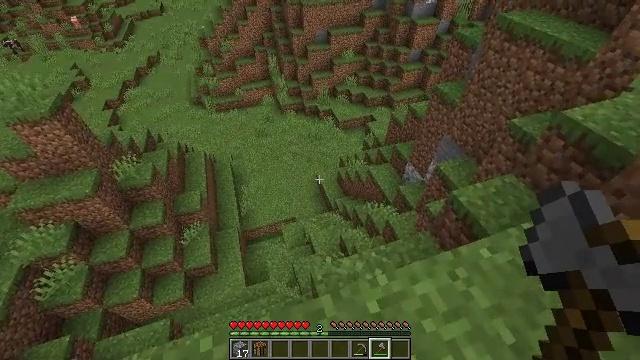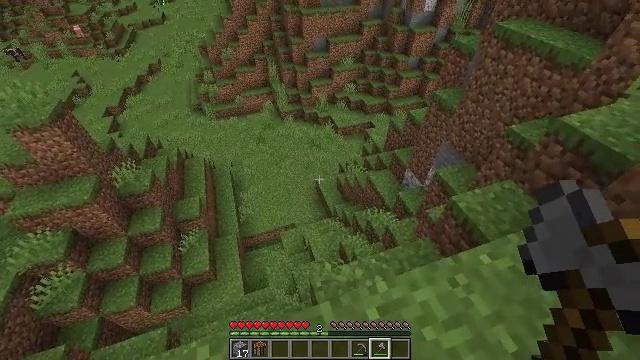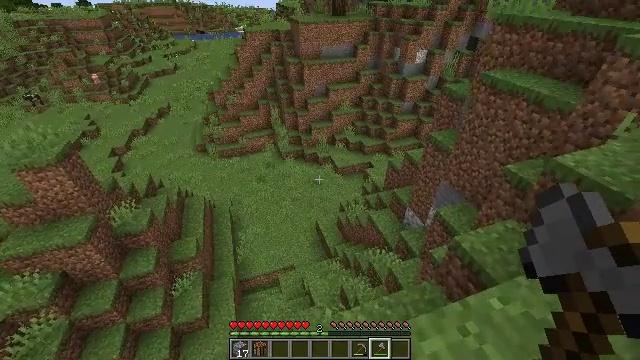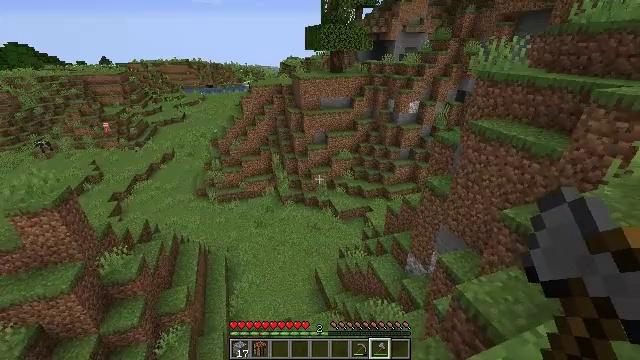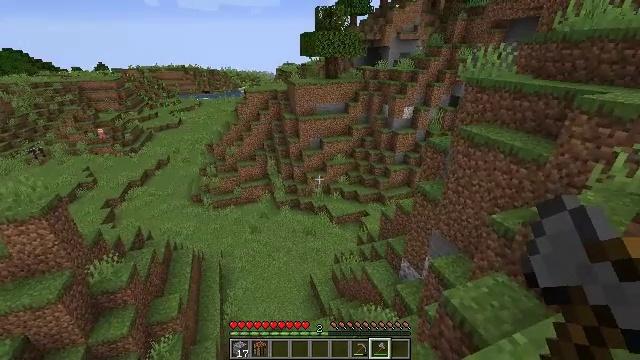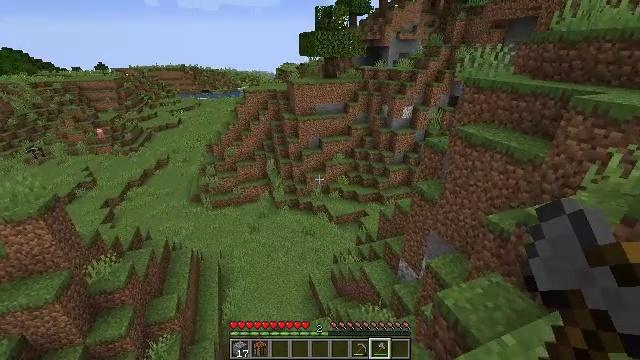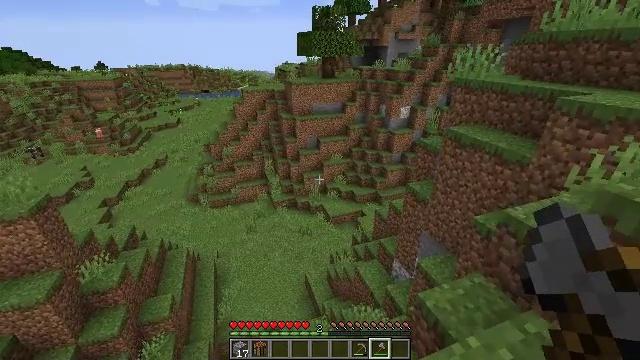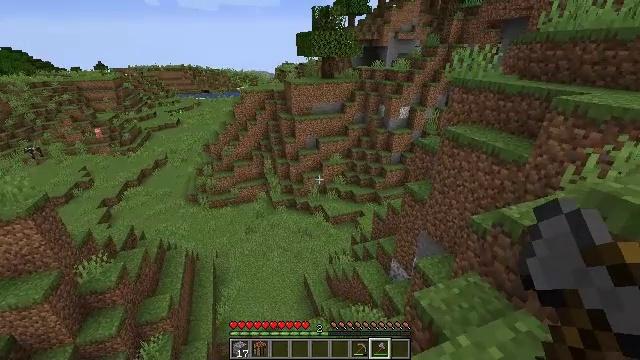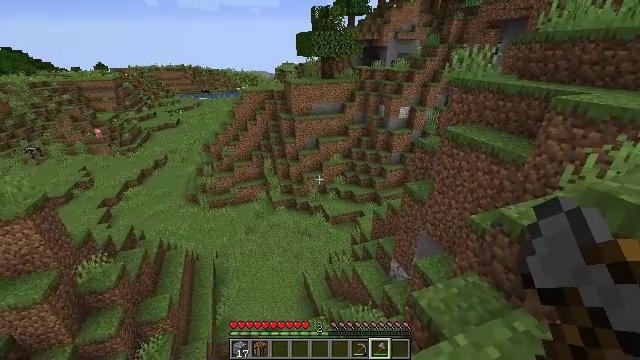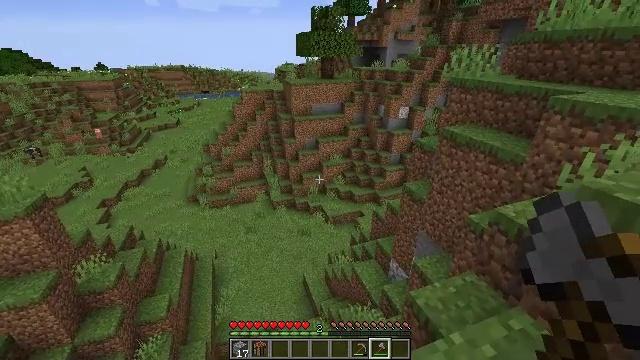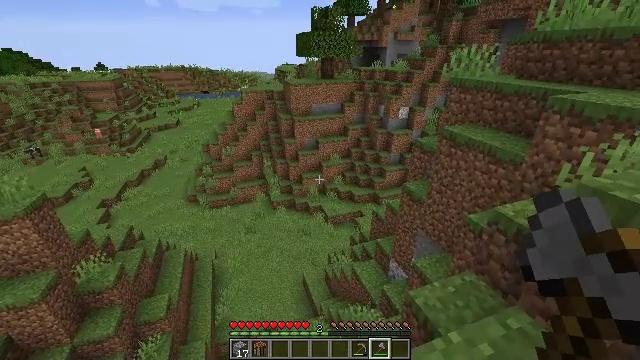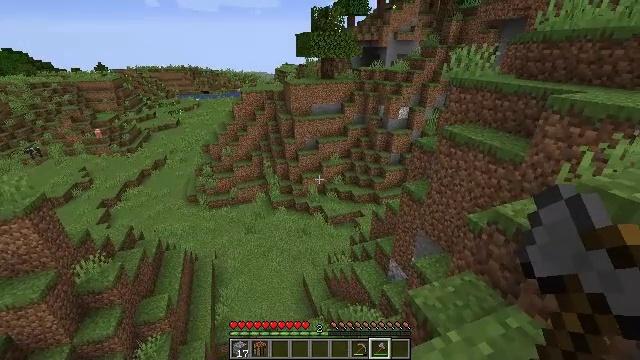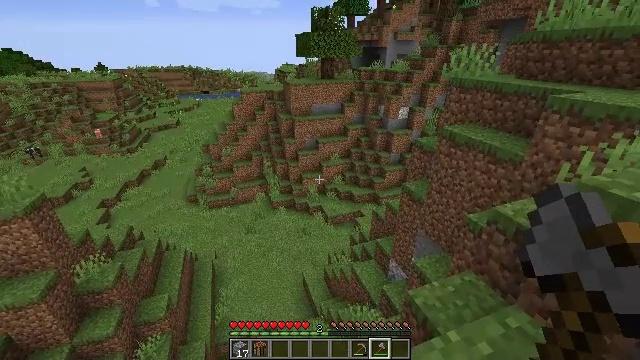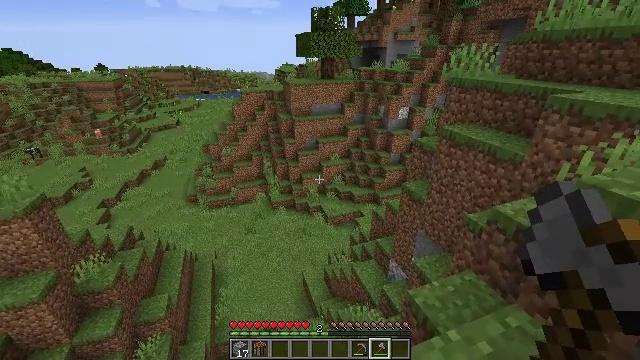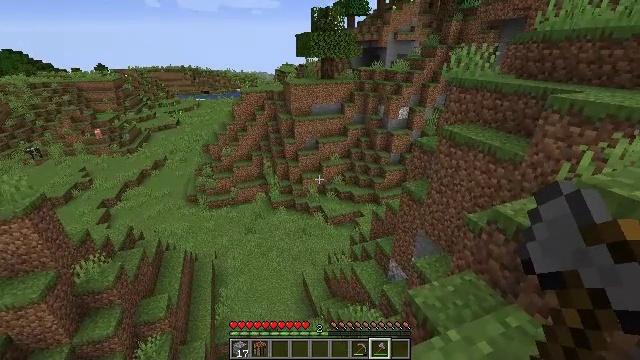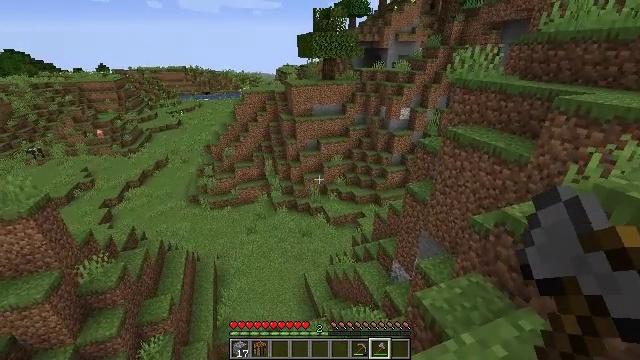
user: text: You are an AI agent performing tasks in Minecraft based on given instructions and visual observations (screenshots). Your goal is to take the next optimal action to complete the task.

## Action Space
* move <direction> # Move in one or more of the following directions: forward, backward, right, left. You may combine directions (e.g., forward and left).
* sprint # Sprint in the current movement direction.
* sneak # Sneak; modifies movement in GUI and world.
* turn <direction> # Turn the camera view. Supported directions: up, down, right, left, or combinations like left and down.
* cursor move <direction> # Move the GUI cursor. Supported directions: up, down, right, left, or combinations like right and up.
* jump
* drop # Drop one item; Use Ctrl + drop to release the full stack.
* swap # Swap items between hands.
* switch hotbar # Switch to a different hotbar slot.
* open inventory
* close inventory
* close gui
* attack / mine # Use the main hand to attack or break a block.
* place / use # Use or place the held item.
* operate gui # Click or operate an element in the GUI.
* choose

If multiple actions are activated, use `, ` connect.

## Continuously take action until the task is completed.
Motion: motion action
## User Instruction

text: Remove the pink tulip from the ground.
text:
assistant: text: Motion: turn up
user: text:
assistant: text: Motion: turn up
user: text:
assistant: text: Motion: move right, turn up
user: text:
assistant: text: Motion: move right, turn up
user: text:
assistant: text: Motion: move right
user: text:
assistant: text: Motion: no_op
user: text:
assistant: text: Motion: no_op
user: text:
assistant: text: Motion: no_op
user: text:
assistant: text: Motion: no_op
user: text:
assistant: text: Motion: no_op
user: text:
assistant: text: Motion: no_op
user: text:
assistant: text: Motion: no_op
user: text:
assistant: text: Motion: no_op
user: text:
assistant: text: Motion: no_op
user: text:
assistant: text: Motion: move left
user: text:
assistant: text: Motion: move left
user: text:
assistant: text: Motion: move left
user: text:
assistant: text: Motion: move back and move left
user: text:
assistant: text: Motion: move back and move left
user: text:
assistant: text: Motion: move back and move left
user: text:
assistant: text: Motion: move back and move left
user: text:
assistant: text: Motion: move back and move left
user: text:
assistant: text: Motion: move back and move left
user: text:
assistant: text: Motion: move back and move left
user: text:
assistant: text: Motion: move back and move left
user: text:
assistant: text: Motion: move back and move left
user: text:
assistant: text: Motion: move back and move left
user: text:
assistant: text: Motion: move back and move left
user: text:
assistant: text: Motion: move back and move left
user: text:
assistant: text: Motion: move left